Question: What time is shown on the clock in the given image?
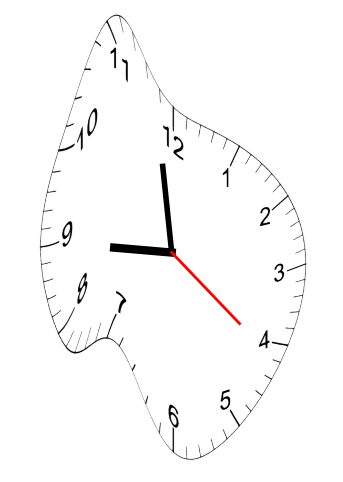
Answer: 08:58:21